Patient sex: F
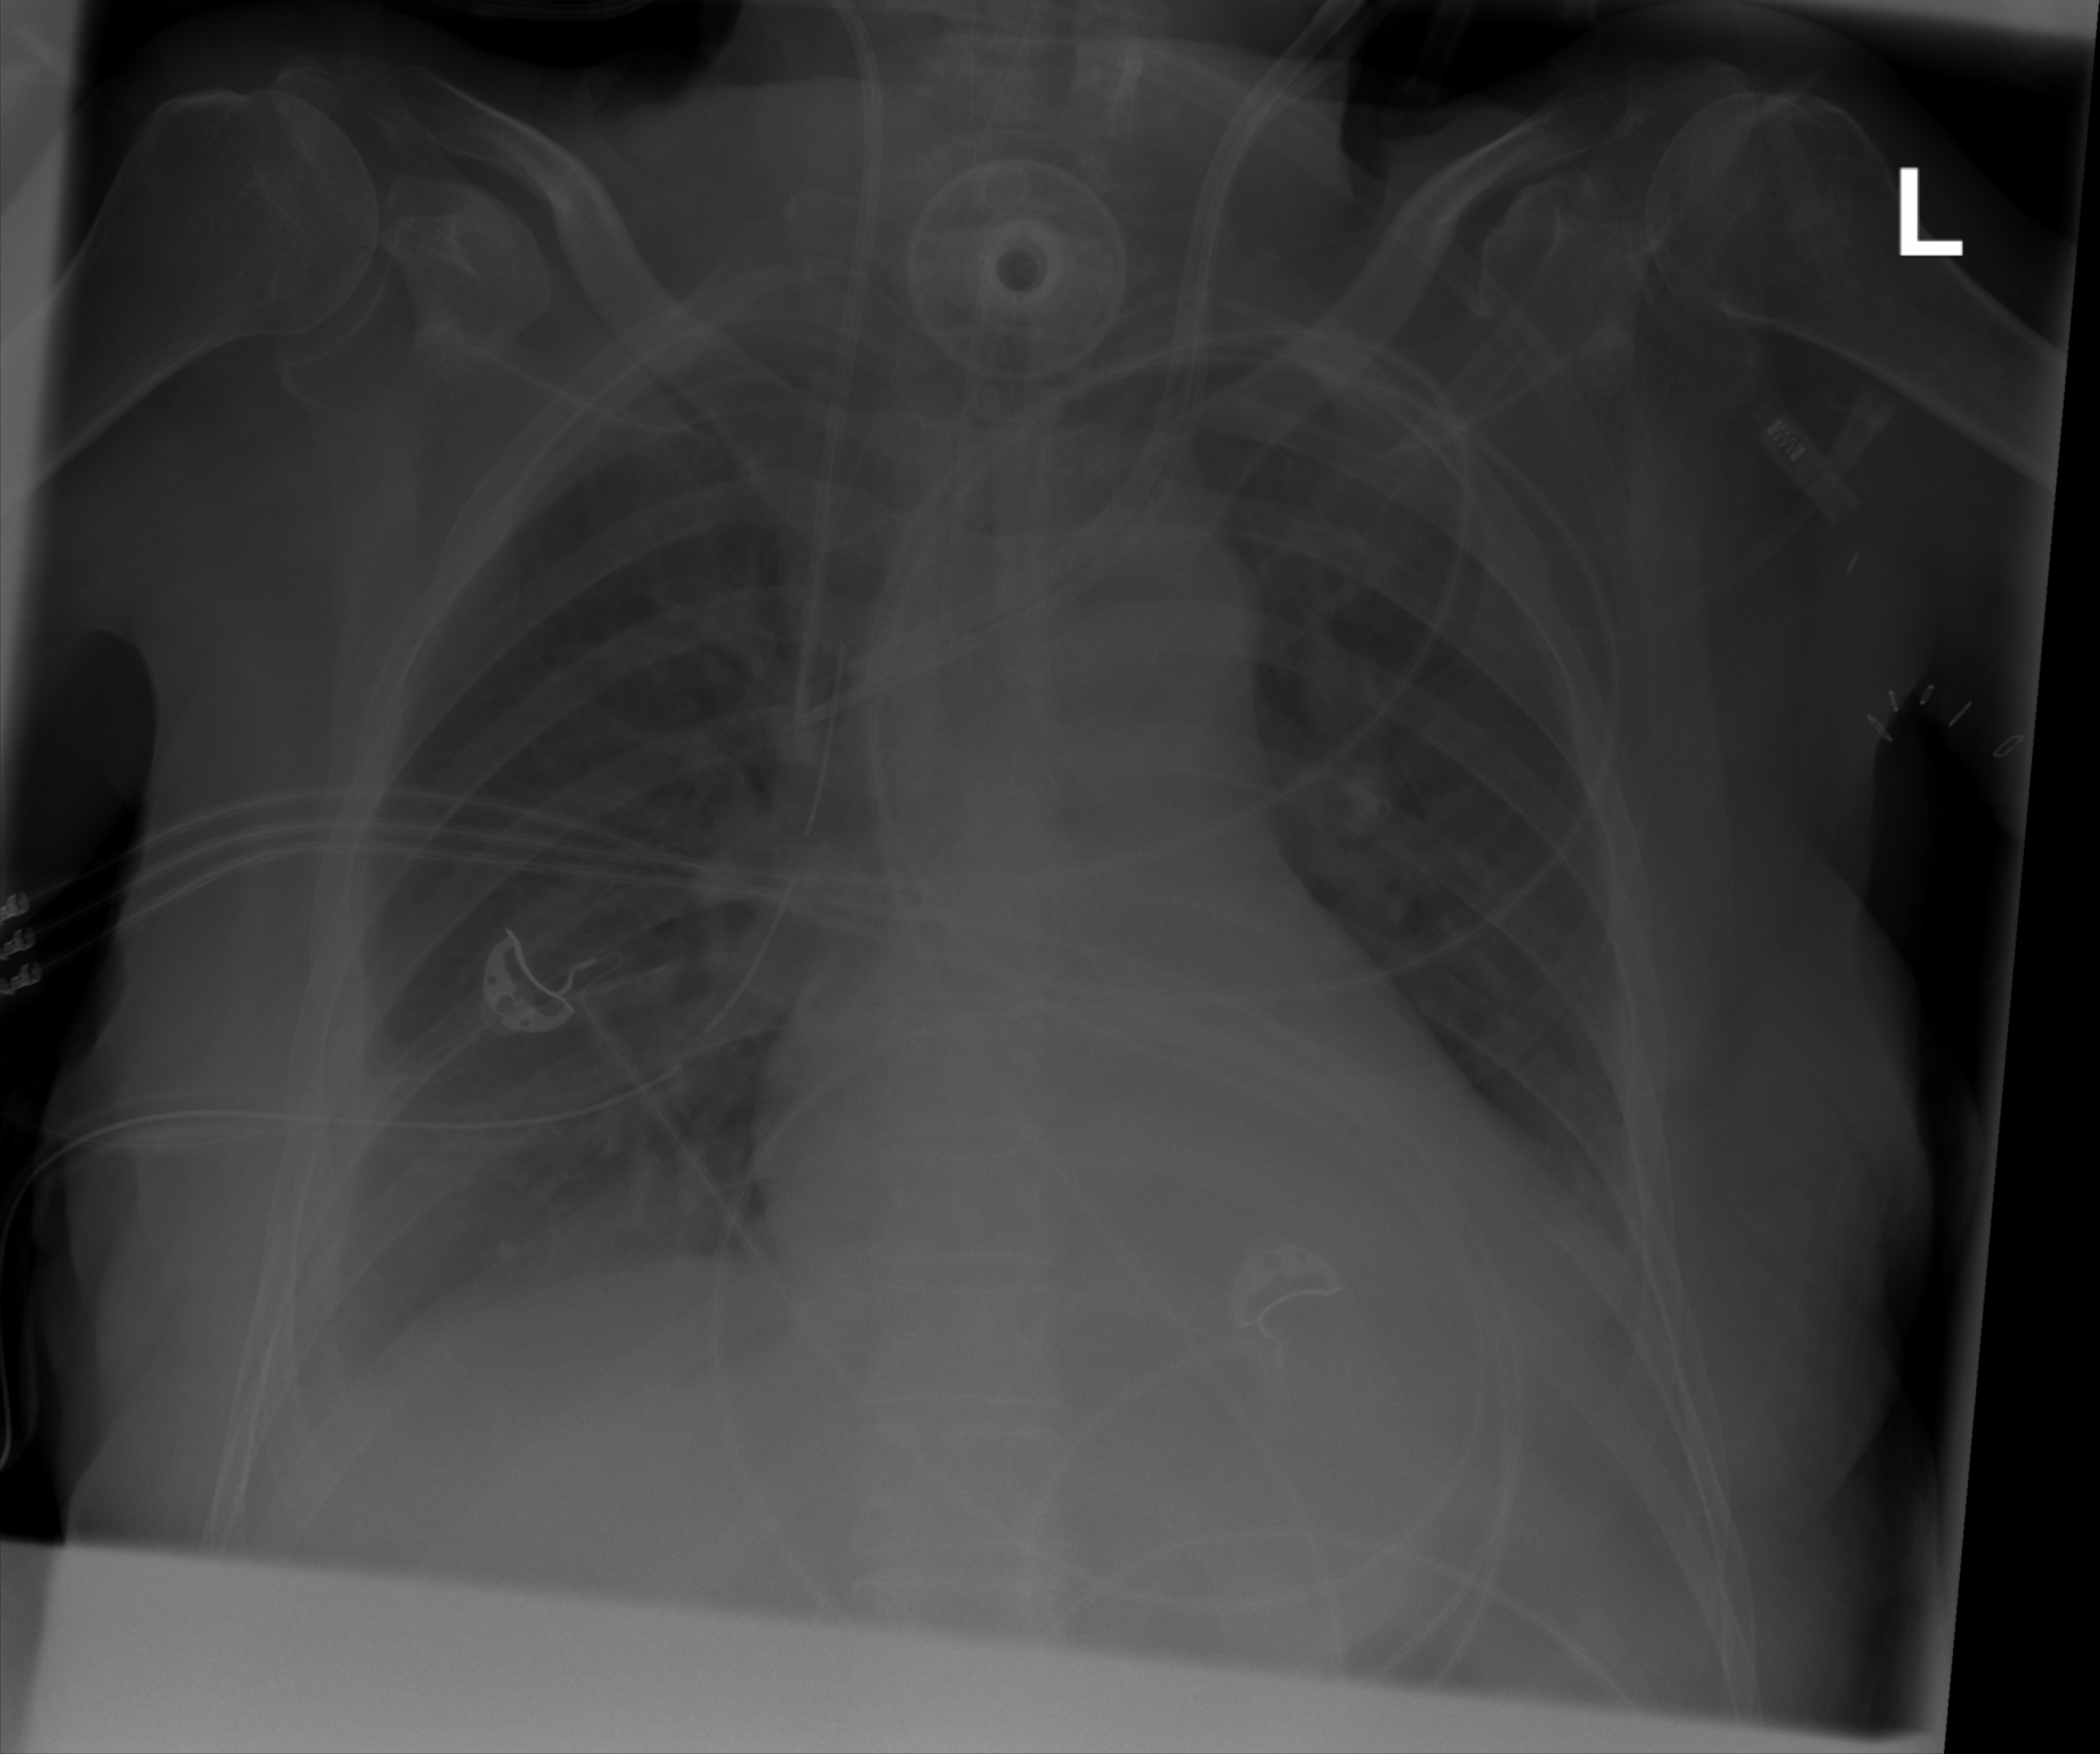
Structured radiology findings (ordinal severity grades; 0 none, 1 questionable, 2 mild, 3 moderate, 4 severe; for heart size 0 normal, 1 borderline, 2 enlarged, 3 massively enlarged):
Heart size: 2
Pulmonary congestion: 0
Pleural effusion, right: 2
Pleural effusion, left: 0
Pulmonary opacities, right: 0
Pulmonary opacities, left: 0
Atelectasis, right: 2
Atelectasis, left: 0